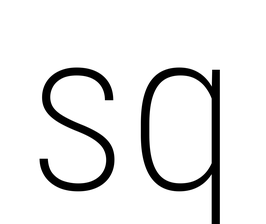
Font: Roboto_Condensed_ExtraLight